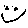
Label: smiley face